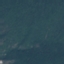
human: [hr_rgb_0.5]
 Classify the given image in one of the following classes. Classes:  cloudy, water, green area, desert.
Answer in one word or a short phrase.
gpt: green area